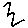
Label: zigzag